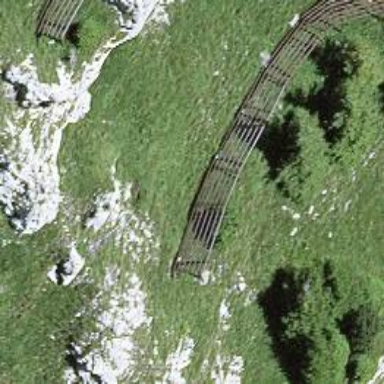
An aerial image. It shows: Snow fence that is man-made.